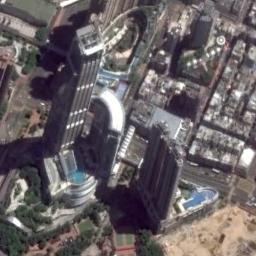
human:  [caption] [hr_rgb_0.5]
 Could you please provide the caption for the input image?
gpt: There are five cars on the road .

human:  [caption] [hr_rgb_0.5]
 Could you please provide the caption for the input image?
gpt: The commercial area is consist of many buildings .

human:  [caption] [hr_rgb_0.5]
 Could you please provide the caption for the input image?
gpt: In a business district there are several high-rise buildings and several swimming pools and several roads with many cars and many trees and two sports fields .

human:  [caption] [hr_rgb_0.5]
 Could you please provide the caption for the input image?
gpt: A commercial area has some high-rise buildings and other buildings .

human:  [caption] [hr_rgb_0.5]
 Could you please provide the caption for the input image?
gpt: There are several skyscrapers on a commercial area .